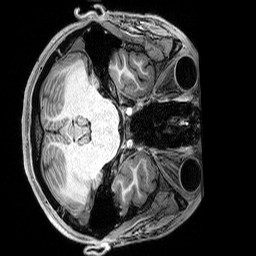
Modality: T1w
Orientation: axial
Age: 23
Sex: male
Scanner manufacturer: siemens
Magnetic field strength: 3 T
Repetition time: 2.8 s
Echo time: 0.00212 s